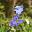
Label: 2